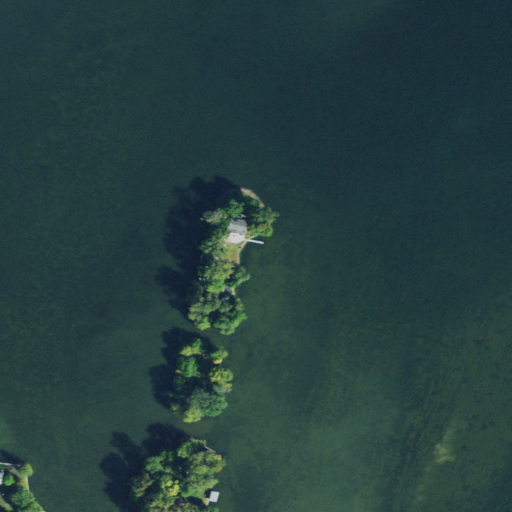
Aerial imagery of island in Ohio named Bellefontaine Island containing open water, herbaceous wetlands, medium intensity development, and high intensity development